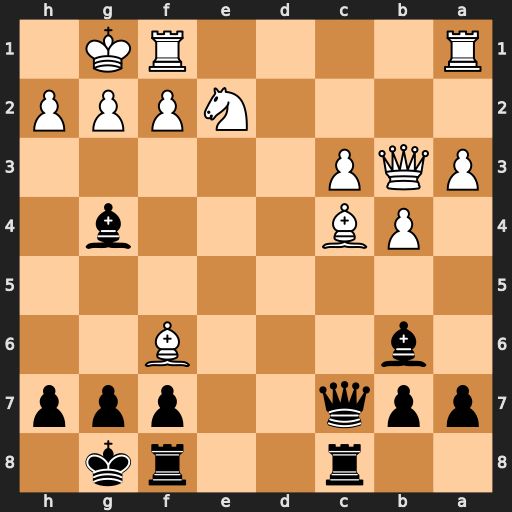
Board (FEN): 2r2rk1/ppq2ppp/1b3B2/8/1PB3b1/PQP5/4NPPP/R4RK1
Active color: b
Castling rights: -
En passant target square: -
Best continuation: Qxc4 Qxc4 Rxc4